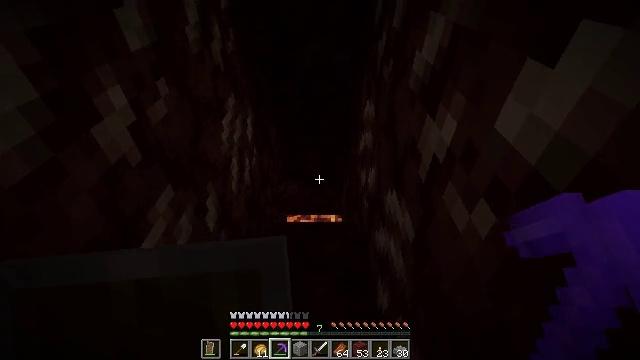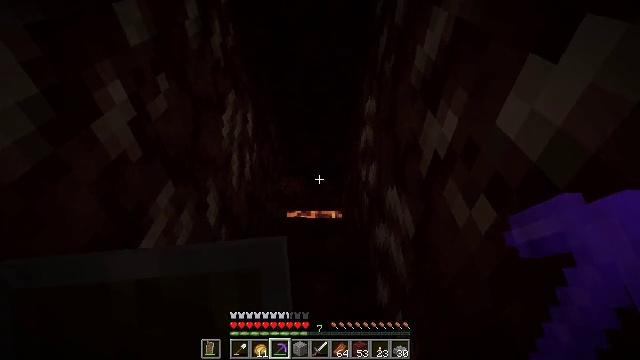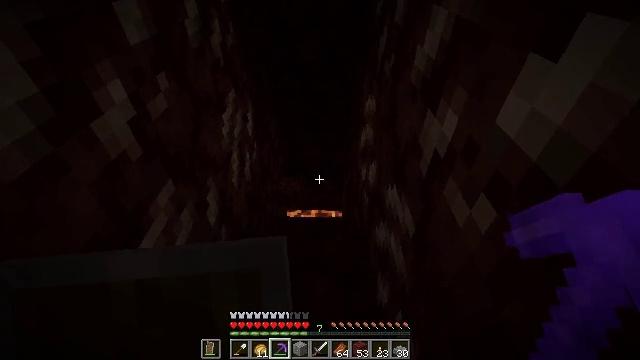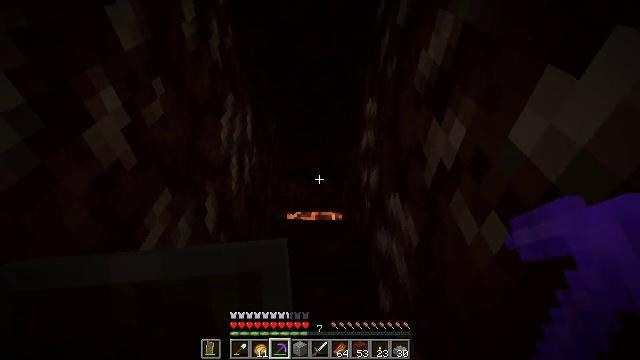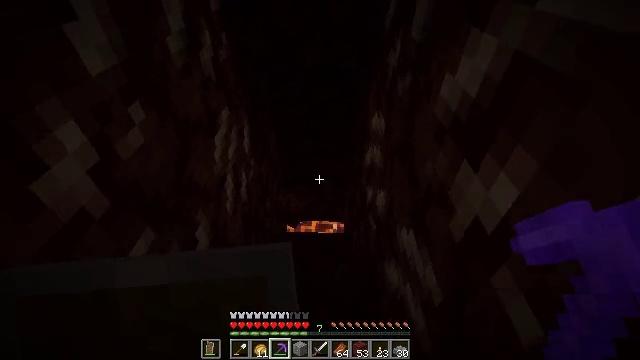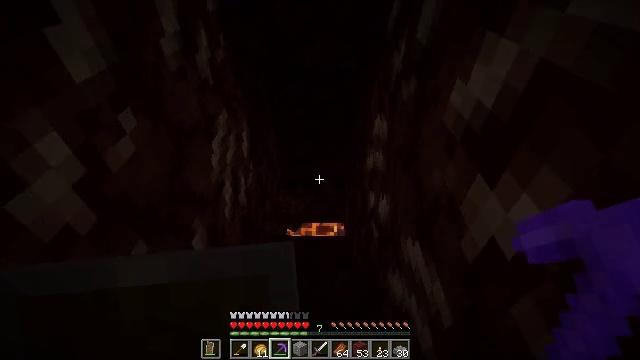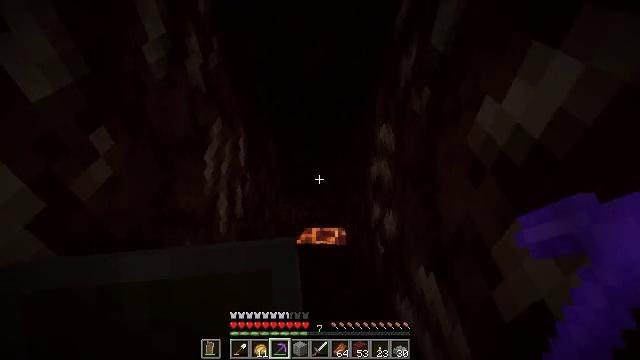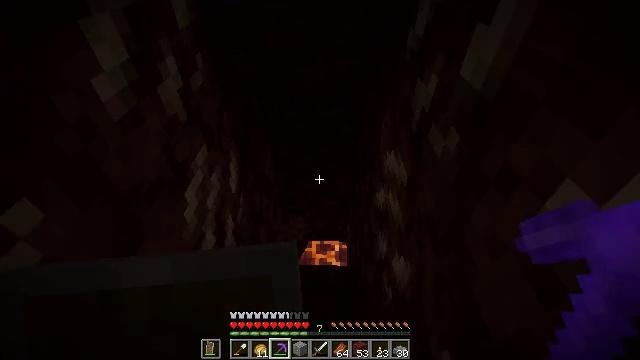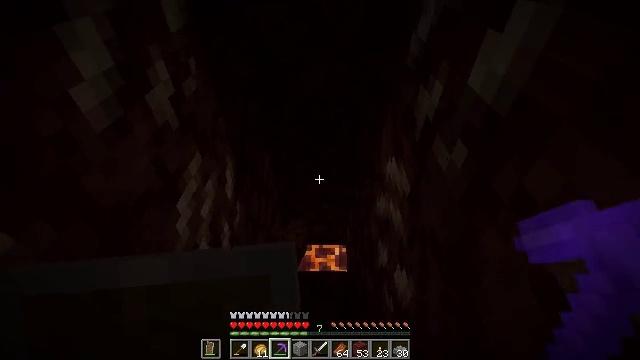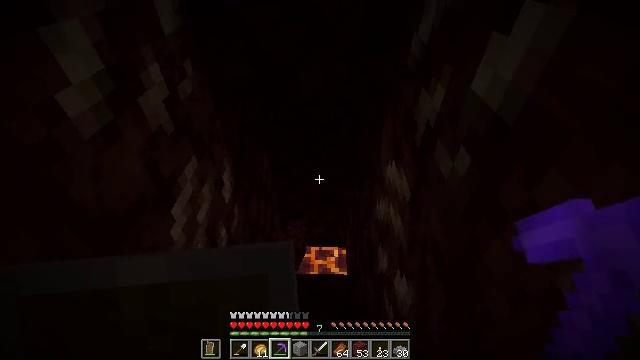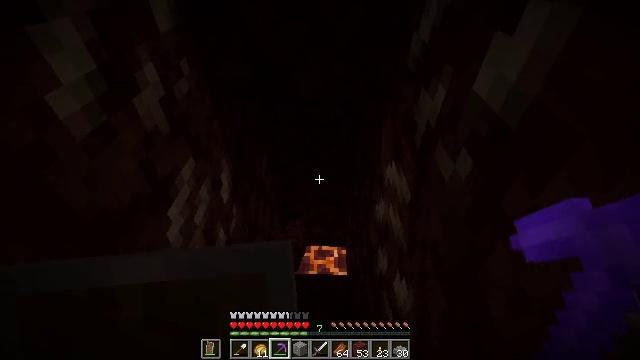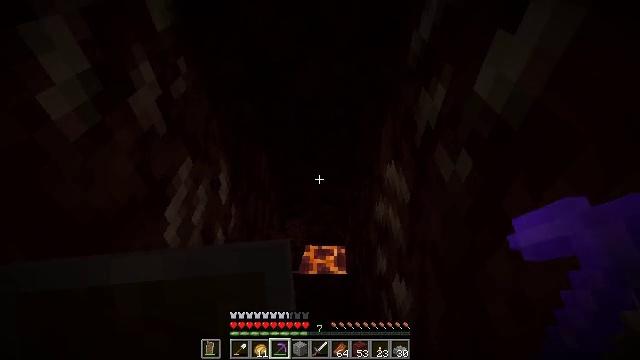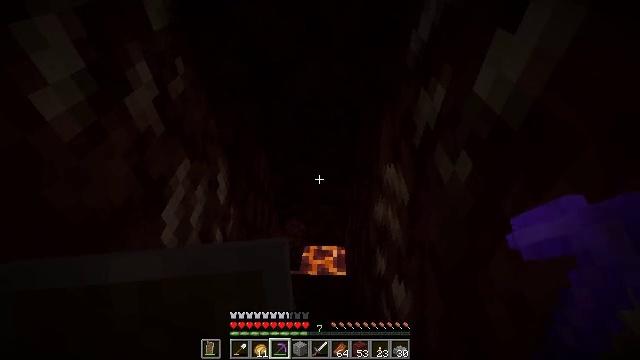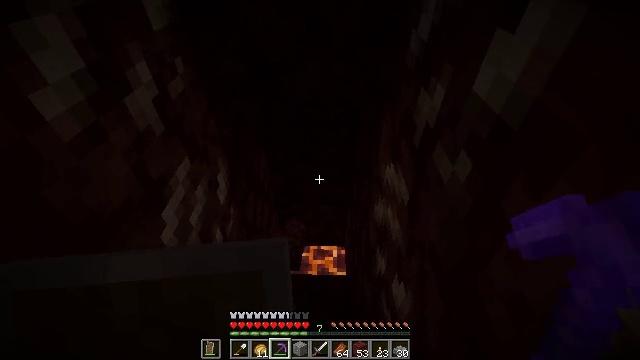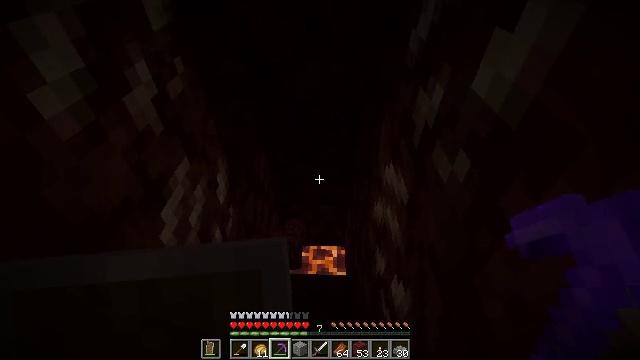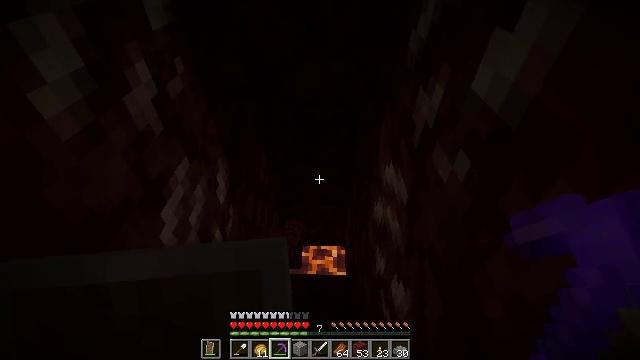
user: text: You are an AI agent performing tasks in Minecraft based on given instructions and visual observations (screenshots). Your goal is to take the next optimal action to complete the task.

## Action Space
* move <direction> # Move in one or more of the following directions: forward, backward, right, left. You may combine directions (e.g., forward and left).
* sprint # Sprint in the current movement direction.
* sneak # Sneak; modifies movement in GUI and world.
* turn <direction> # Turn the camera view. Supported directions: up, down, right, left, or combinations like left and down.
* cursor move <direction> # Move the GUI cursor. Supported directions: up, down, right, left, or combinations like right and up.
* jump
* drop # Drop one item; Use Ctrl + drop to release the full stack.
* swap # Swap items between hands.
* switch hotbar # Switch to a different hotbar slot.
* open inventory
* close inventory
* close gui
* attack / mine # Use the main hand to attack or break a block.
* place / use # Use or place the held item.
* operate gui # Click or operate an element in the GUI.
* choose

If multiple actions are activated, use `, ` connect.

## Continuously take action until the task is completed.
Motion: motion action
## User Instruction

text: Attack the netherrack to gather it.
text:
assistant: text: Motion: no_op
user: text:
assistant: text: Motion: no_op
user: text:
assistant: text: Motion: move forward
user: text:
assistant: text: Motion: move forward
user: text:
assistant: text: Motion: move forward
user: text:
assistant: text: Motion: move forward
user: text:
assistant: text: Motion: no_op
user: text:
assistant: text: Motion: no_op
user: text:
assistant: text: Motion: no_op
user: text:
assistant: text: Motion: no_op
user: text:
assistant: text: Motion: no_op
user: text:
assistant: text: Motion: no_op
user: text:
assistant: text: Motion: no_op
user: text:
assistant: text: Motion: no_op
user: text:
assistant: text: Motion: no_op
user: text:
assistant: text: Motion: no_op
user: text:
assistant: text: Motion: no_op
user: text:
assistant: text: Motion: no_op
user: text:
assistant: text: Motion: no_op
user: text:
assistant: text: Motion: no_op
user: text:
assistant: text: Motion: attack / mine
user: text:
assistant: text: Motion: attack / mine
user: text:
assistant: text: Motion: attack / mine
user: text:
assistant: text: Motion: no_op
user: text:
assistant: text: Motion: turn up
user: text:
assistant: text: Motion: turn up
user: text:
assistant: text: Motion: turn up
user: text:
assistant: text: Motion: turn up
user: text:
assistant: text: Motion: no_op
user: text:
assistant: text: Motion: attack / mine